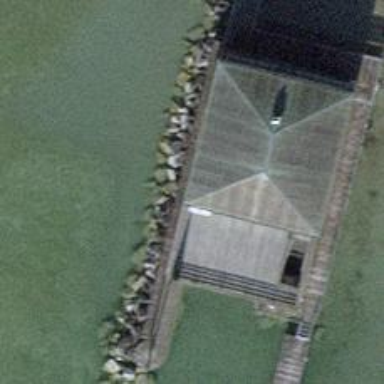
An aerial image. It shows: Man-made pier.